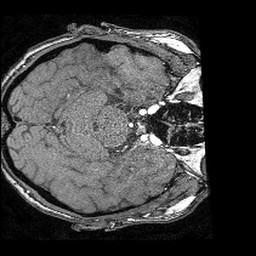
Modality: angio
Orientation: axial
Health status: ill
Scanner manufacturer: philips
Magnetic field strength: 3 T
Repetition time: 0.01835 s
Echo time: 0.003418 s